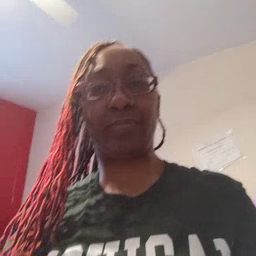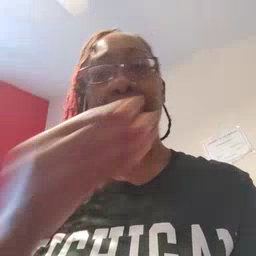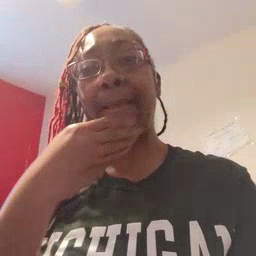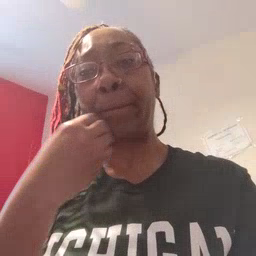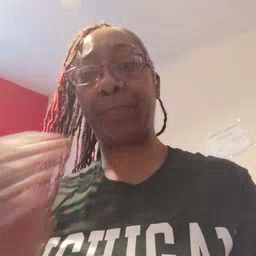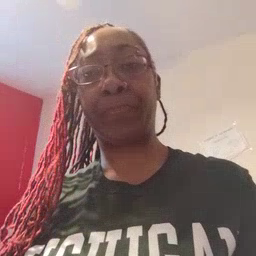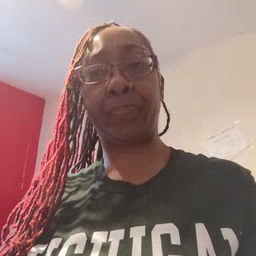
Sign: napkin